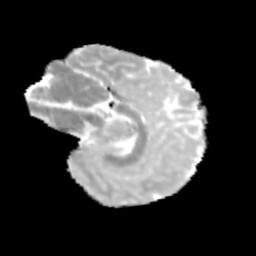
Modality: MD
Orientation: sagittal
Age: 12
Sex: male
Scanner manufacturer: siemens
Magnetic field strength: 3 T
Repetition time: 3.8 s
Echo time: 0.07 s